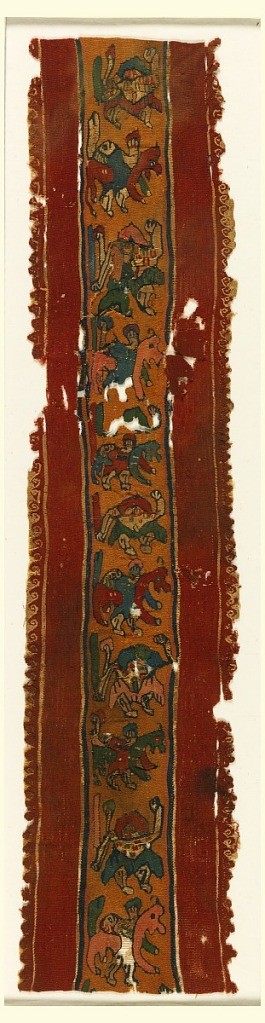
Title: Textile
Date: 6th–8th century
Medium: wool, linen Technique: tapestry
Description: Length of tapestry band. Pattern consists of vertical arrangement of figures on orange center band at right angles to the warp. Figures of a standing man in a tunic waving an object with left hand raised alternate with an equestrian figure. All figures are greatly foreshortened, "squashed down" and misshapen. Horses are alternately pink and green. Outer borders of band red with tapestry woven undyed spirals at edges against the red ground.